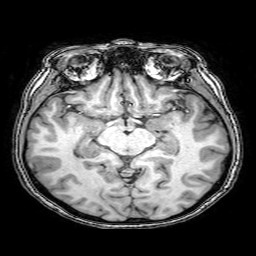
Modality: T1w
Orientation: coronal
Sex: female
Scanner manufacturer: philips
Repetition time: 0.008144 s
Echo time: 0.00373 s